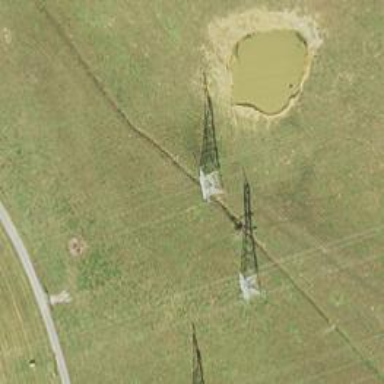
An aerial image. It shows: Power tower.